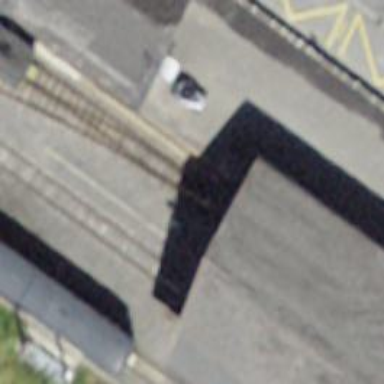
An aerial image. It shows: Narrow-gauge railway siding with 1 track. The track is electrified with contact line.